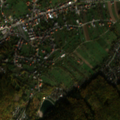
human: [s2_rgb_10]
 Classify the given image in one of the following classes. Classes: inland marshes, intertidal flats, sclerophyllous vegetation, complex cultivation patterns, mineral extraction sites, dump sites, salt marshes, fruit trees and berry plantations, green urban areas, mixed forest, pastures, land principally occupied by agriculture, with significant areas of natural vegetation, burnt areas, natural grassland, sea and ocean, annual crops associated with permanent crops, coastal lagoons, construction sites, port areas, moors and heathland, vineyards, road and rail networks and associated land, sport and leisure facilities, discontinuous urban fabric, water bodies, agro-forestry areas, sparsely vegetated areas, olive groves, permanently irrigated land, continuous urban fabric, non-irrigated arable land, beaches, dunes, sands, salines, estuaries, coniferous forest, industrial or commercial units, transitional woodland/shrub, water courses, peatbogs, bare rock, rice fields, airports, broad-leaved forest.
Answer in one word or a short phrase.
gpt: discontinuous urban fabric, complex cultivation patterns, broad-leaved forest